Question: I have a task which I have to complete with Java.
The task is to convert given Hard drive size from multiples of 1000 to multiples of 1024. Suppose if an input is 752 MB, the output will be 717.16 MiB.
My problem is i am unable to find the math solution for this task.
Here is the data set of conversion.

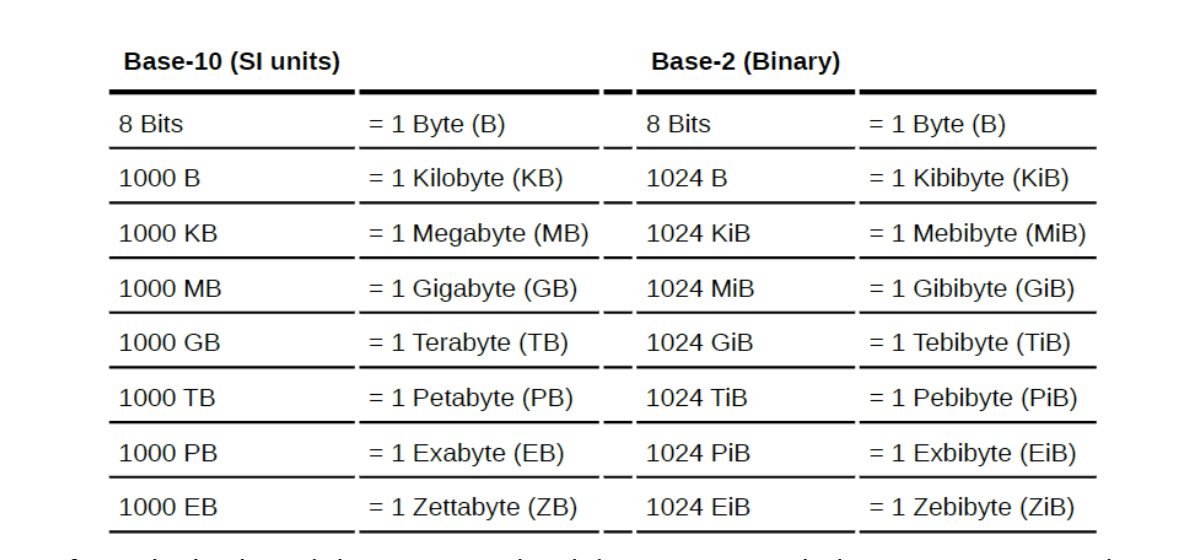
Answer: The issue is actually quite easy once you count how many bytes a MB vs a MiB represents. Afterwards you just multiply it through.
'''
MB = 1000 * KB = 1000 * 1000 B = 1,000,000 B
MiB = 1024 * KiB = 1024 * 1024 B = 1,048,576 B
x MB = y MiB
x * MB / MiB = y
x / 1.048576 = y
'''
You might be confusing yourself by thinking of it as base-10 vs base-2. Really there is no base-x conversion at all since what you want to do it a simple unit conversion from MB to MiB.